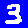
Digit: 3